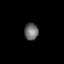
Tissue: prostate
Cell type: T cells
Senescence score: 0.3604
Nuclear area (px): 229
Mean DAPI intensity: 108.799